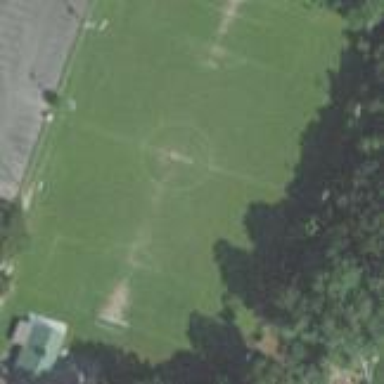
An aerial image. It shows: Soccer pitch designated for leisure and sports activities.